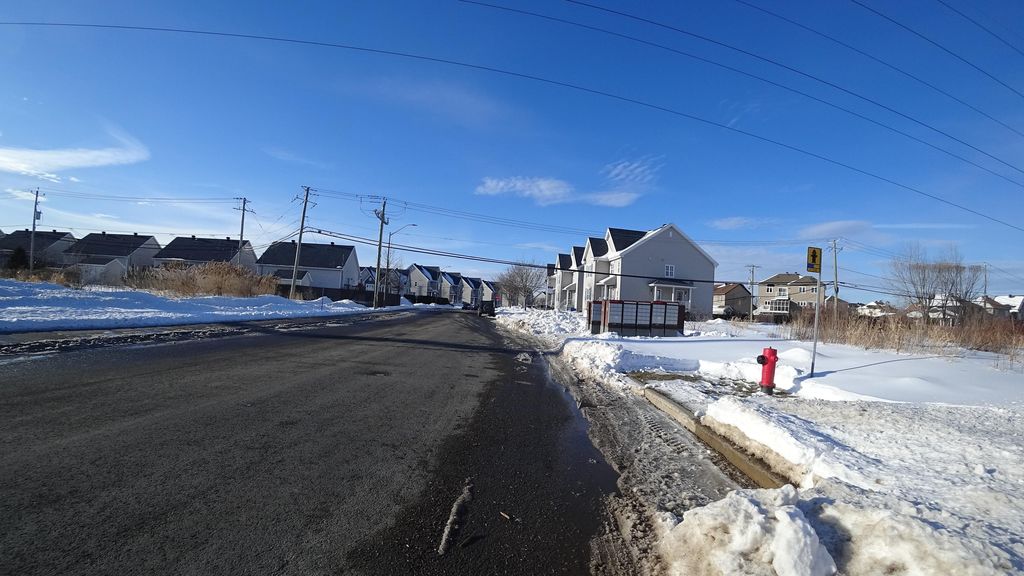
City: quebec_city